Question: I want the widget which is used in 'Samsung Touchwiz UX', in file manager, Music player, and some other apps, that two 'ListView's are in left and right side of the tablet, and there is a separator in middle of them which can change the widths of the left and right side 'ListView's when touched.
Where can I get this 'View', or, is there any suggested way to implement that?
thanks a lot.

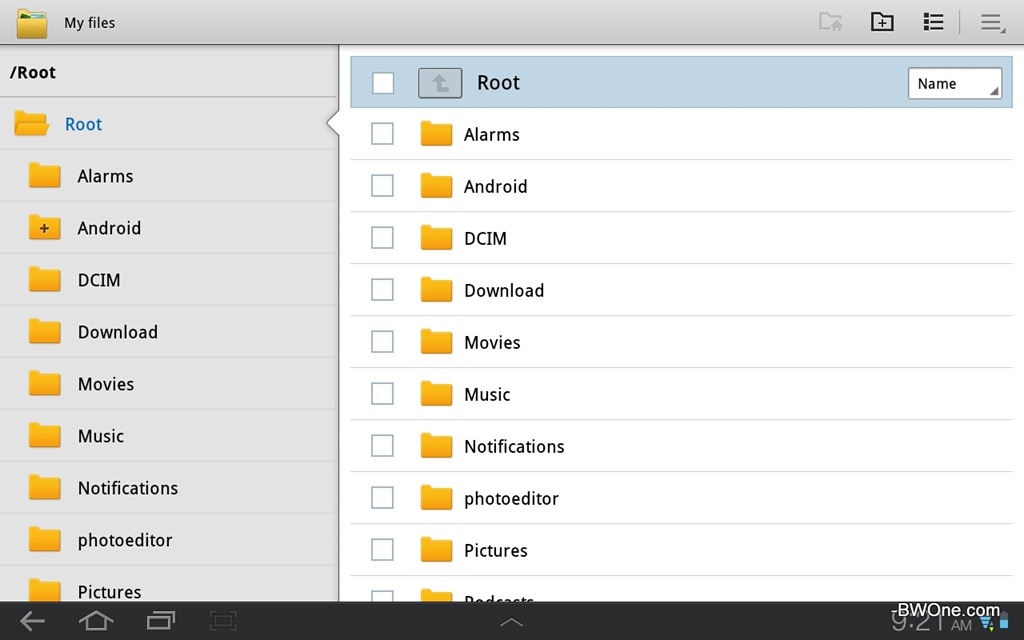
Answer: This is made with Fragments and Fragment Activity! You can start reading Android documentation about "Building a Flexible UI" <URL>
It's good practic to always use fragments.